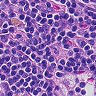
Metastatic tissue present: no